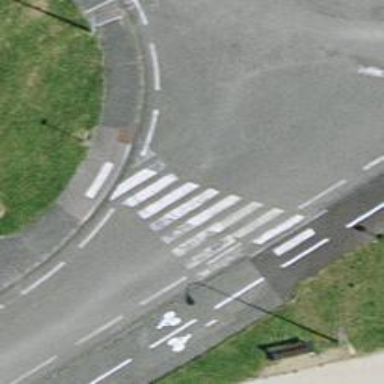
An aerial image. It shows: Zebra crossing on the road.